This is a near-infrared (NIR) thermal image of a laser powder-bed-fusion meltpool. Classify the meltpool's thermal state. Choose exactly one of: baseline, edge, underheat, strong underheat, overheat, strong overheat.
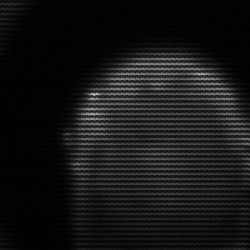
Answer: edge